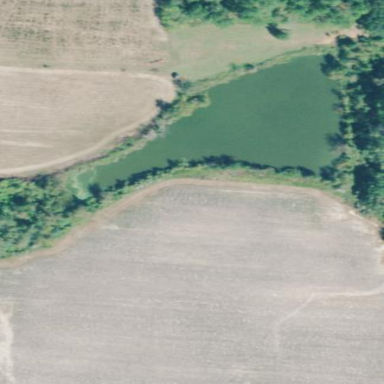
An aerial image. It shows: Reservoir of natural water.